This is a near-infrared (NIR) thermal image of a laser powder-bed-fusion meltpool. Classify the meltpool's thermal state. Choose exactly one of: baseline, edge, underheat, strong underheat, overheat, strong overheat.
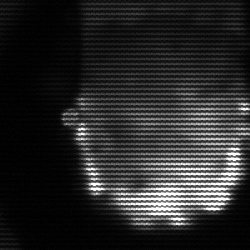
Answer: baseline